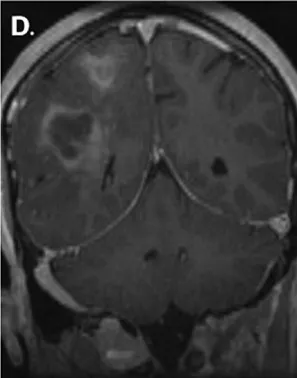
Magnetic resonance imaging (MRI) findings. Brain MRI demonstrates two irregularities. And a second contiguous lesion was identified in the posterior-central parietal lobe. With peripheral irregular enhancement on T1 imaging following administration of gadolinium Abnormal T2/FLAIR hyperintense signal surrounded both lesions.
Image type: radiology (mri)